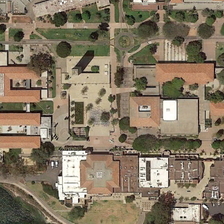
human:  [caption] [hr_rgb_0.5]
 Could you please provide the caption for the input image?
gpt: some buildings and green trees are near a piece of water .

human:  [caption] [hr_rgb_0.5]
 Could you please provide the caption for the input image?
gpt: some buildings and green trees are near a piece of water .

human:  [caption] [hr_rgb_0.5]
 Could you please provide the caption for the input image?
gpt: some buildings and green trees are near a piece of water .

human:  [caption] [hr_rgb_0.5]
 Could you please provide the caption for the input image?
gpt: some buildings and green trees are near a piece of water .

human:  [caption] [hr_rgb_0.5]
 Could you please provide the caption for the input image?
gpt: some buildings and green trees are near a piece of water .